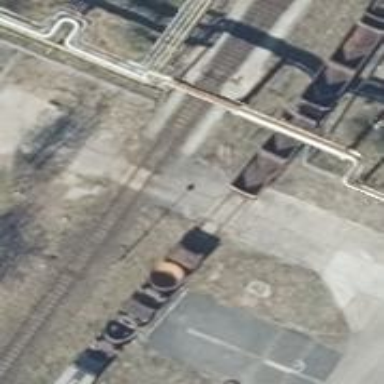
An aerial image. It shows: Railway level crossing.